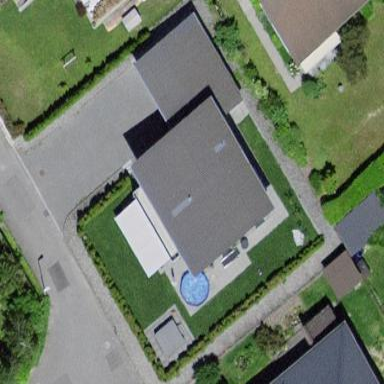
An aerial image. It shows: Residential building.